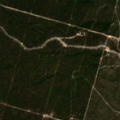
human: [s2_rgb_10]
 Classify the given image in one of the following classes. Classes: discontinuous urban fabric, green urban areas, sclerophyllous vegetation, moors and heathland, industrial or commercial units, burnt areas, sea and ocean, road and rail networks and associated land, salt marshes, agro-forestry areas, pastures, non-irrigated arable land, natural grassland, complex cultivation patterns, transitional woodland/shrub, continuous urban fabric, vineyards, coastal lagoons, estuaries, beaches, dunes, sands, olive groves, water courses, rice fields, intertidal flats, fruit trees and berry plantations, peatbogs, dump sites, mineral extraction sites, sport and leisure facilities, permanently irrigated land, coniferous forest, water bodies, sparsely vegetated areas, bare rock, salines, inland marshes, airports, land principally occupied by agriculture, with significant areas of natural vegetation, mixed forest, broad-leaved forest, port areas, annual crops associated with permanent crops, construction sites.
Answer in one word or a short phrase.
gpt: coniferous forest, transitional woodland/shrub